Question: Behind the problem:
I am using Microsoft Graph to receive some emails and store them in a database using SSMS and SQL Server. This is done once every day. I will have to delete the current data in the database and get the new fresh one from the Graph API.
But before I delete the data from my database, I will need to make sure that I am connected to Microsoft Graph.
An example of what I expect

So the question(s) is: how do I check the connectivity to Microsoft Graph?
I have not tried anything special, but I expect to call a method that would return a true value if there is a connection and a error of some sort if there ain't a connection.
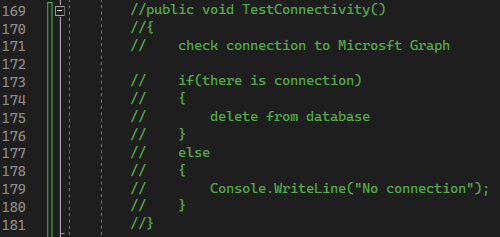
Answer: I have come to the conclution that for Microsoft Graph, it would be best to do the following:
1: Call the API, and recieve data.
2: Check the recieved data and check if it alright.
3: Overrite the data in the DB.
Thank you for the comments, they helped me come to my solution.